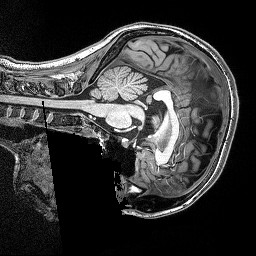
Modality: T1w
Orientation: sagittal
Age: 20
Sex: female